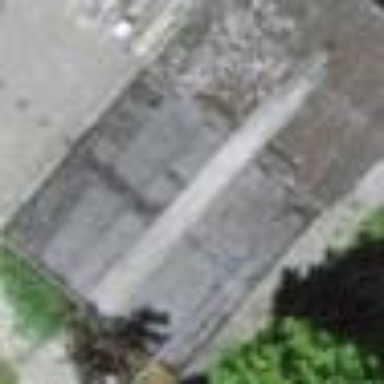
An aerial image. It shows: Garage.